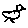
Label: bird